Field crop: maize
Growth stage: 2
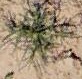
Species: salsola